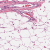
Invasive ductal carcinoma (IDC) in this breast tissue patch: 0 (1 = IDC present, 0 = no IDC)